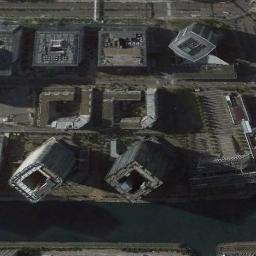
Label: commercial_area